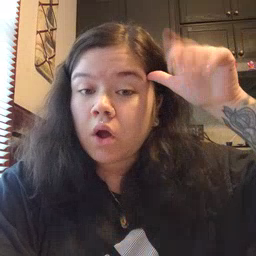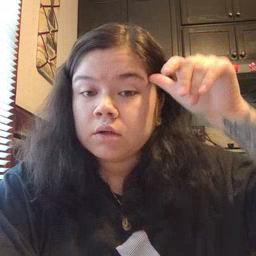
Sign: donkey